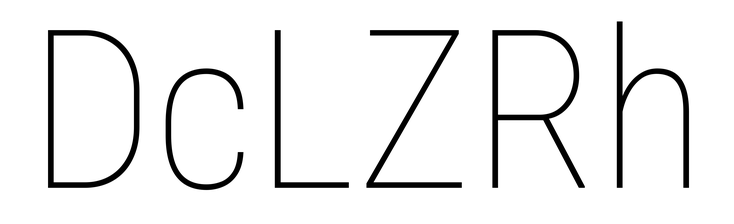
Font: Roboto_Condensed_Thin